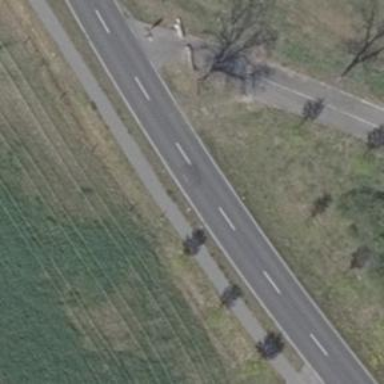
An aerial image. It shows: Secondary road with asphalt surface.